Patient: sex M, age 29
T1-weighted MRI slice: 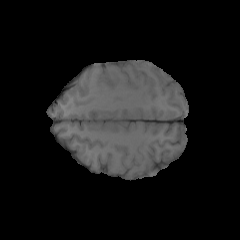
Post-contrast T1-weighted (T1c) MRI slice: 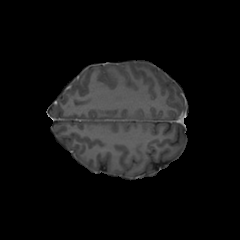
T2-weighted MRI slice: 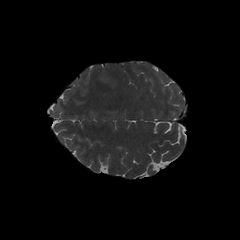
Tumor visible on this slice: no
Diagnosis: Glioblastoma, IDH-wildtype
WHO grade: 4